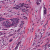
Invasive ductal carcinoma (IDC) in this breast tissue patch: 1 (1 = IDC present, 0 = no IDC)